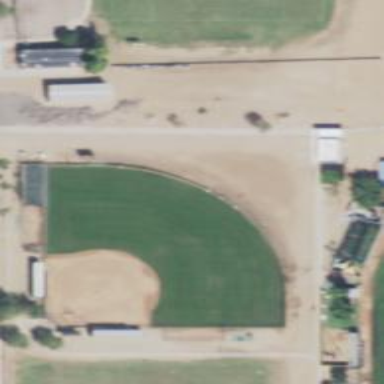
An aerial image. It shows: Softball pitch for leisure sports.